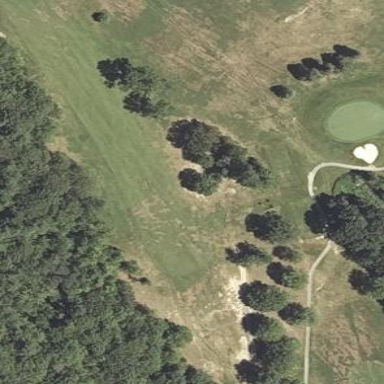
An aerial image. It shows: Well-maintained golf fairway within grassy area designated for the sport of golf.